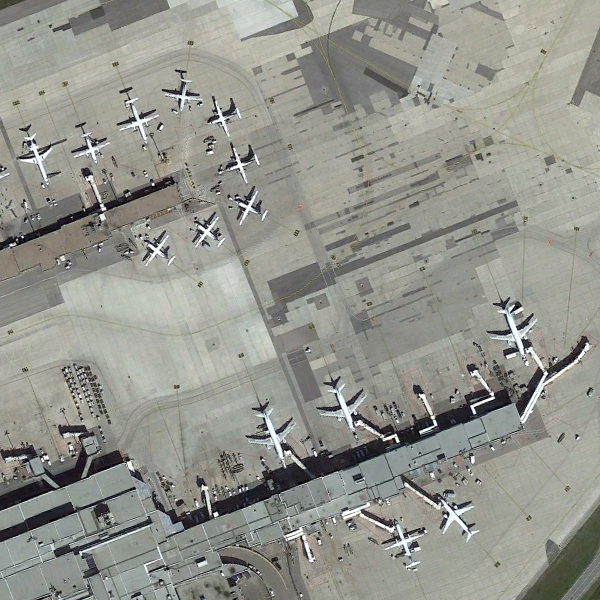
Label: Airport